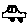
Label: car